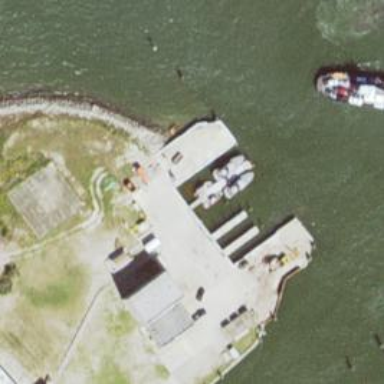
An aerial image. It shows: Pier with boat lift on the waterway.